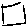
Label: square